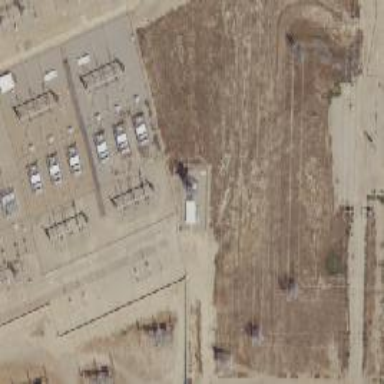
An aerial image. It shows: Power tower.